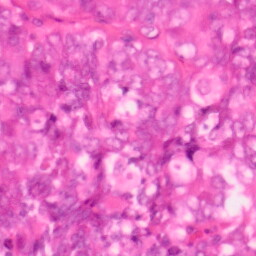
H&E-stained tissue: Colon